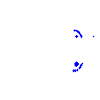
Particle: electron